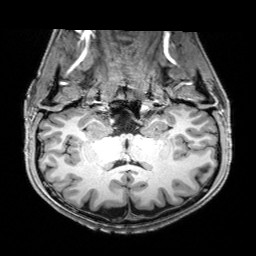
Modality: T1w
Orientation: sagittal
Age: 30
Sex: male